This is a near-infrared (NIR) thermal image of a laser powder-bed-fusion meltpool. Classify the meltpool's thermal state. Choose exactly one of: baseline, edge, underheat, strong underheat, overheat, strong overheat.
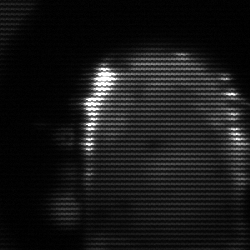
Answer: baseline